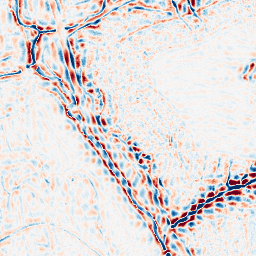
Category: wavelet
Decomposition family: wavelet_dwt
Decomposition parameters: wavelet: db8
level: 3
Upsampling method: cubic_catmull_rom
Upsampling parameters: scale: 2
Upsampling scale: 2